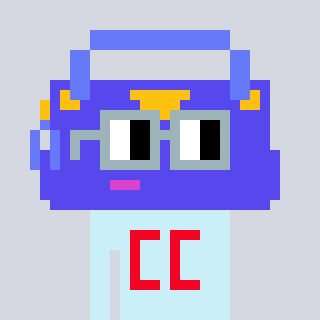
a pixel art character with square dark gray glasses, a bag-shaped head and a cold-colored body on a cool background